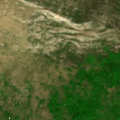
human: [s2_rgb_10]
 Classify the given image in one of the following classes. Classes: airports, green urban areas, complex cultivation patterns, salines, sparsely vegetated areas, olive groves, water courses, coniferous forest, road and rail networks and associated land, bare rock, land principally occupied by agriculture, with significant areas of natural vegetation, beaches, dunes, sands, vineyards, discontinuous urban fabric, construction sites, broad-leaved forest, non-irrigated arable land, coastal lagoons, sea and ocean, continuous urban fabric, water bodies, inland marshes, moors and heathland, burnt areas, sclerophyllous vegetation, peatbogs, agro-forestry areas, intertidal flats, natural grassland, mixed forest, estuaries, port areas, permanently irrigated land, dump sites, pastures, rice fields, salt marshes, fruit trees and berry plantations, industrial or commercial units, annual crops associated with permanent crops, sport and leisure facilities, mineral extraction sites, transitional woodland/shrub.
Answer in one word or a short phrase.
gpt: broad-leaved forest, natural grassland, transitional woodland/shrub, sparsely vegetated areas